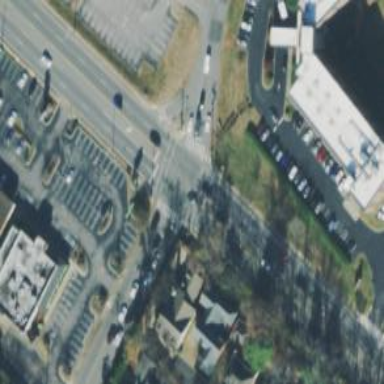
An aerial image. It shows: Marked road crossing.